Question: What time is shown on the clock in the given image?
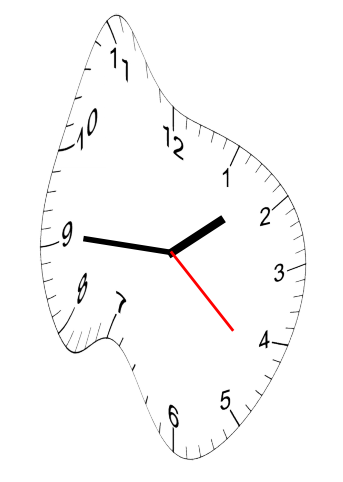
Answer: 01:45:22